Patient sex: F
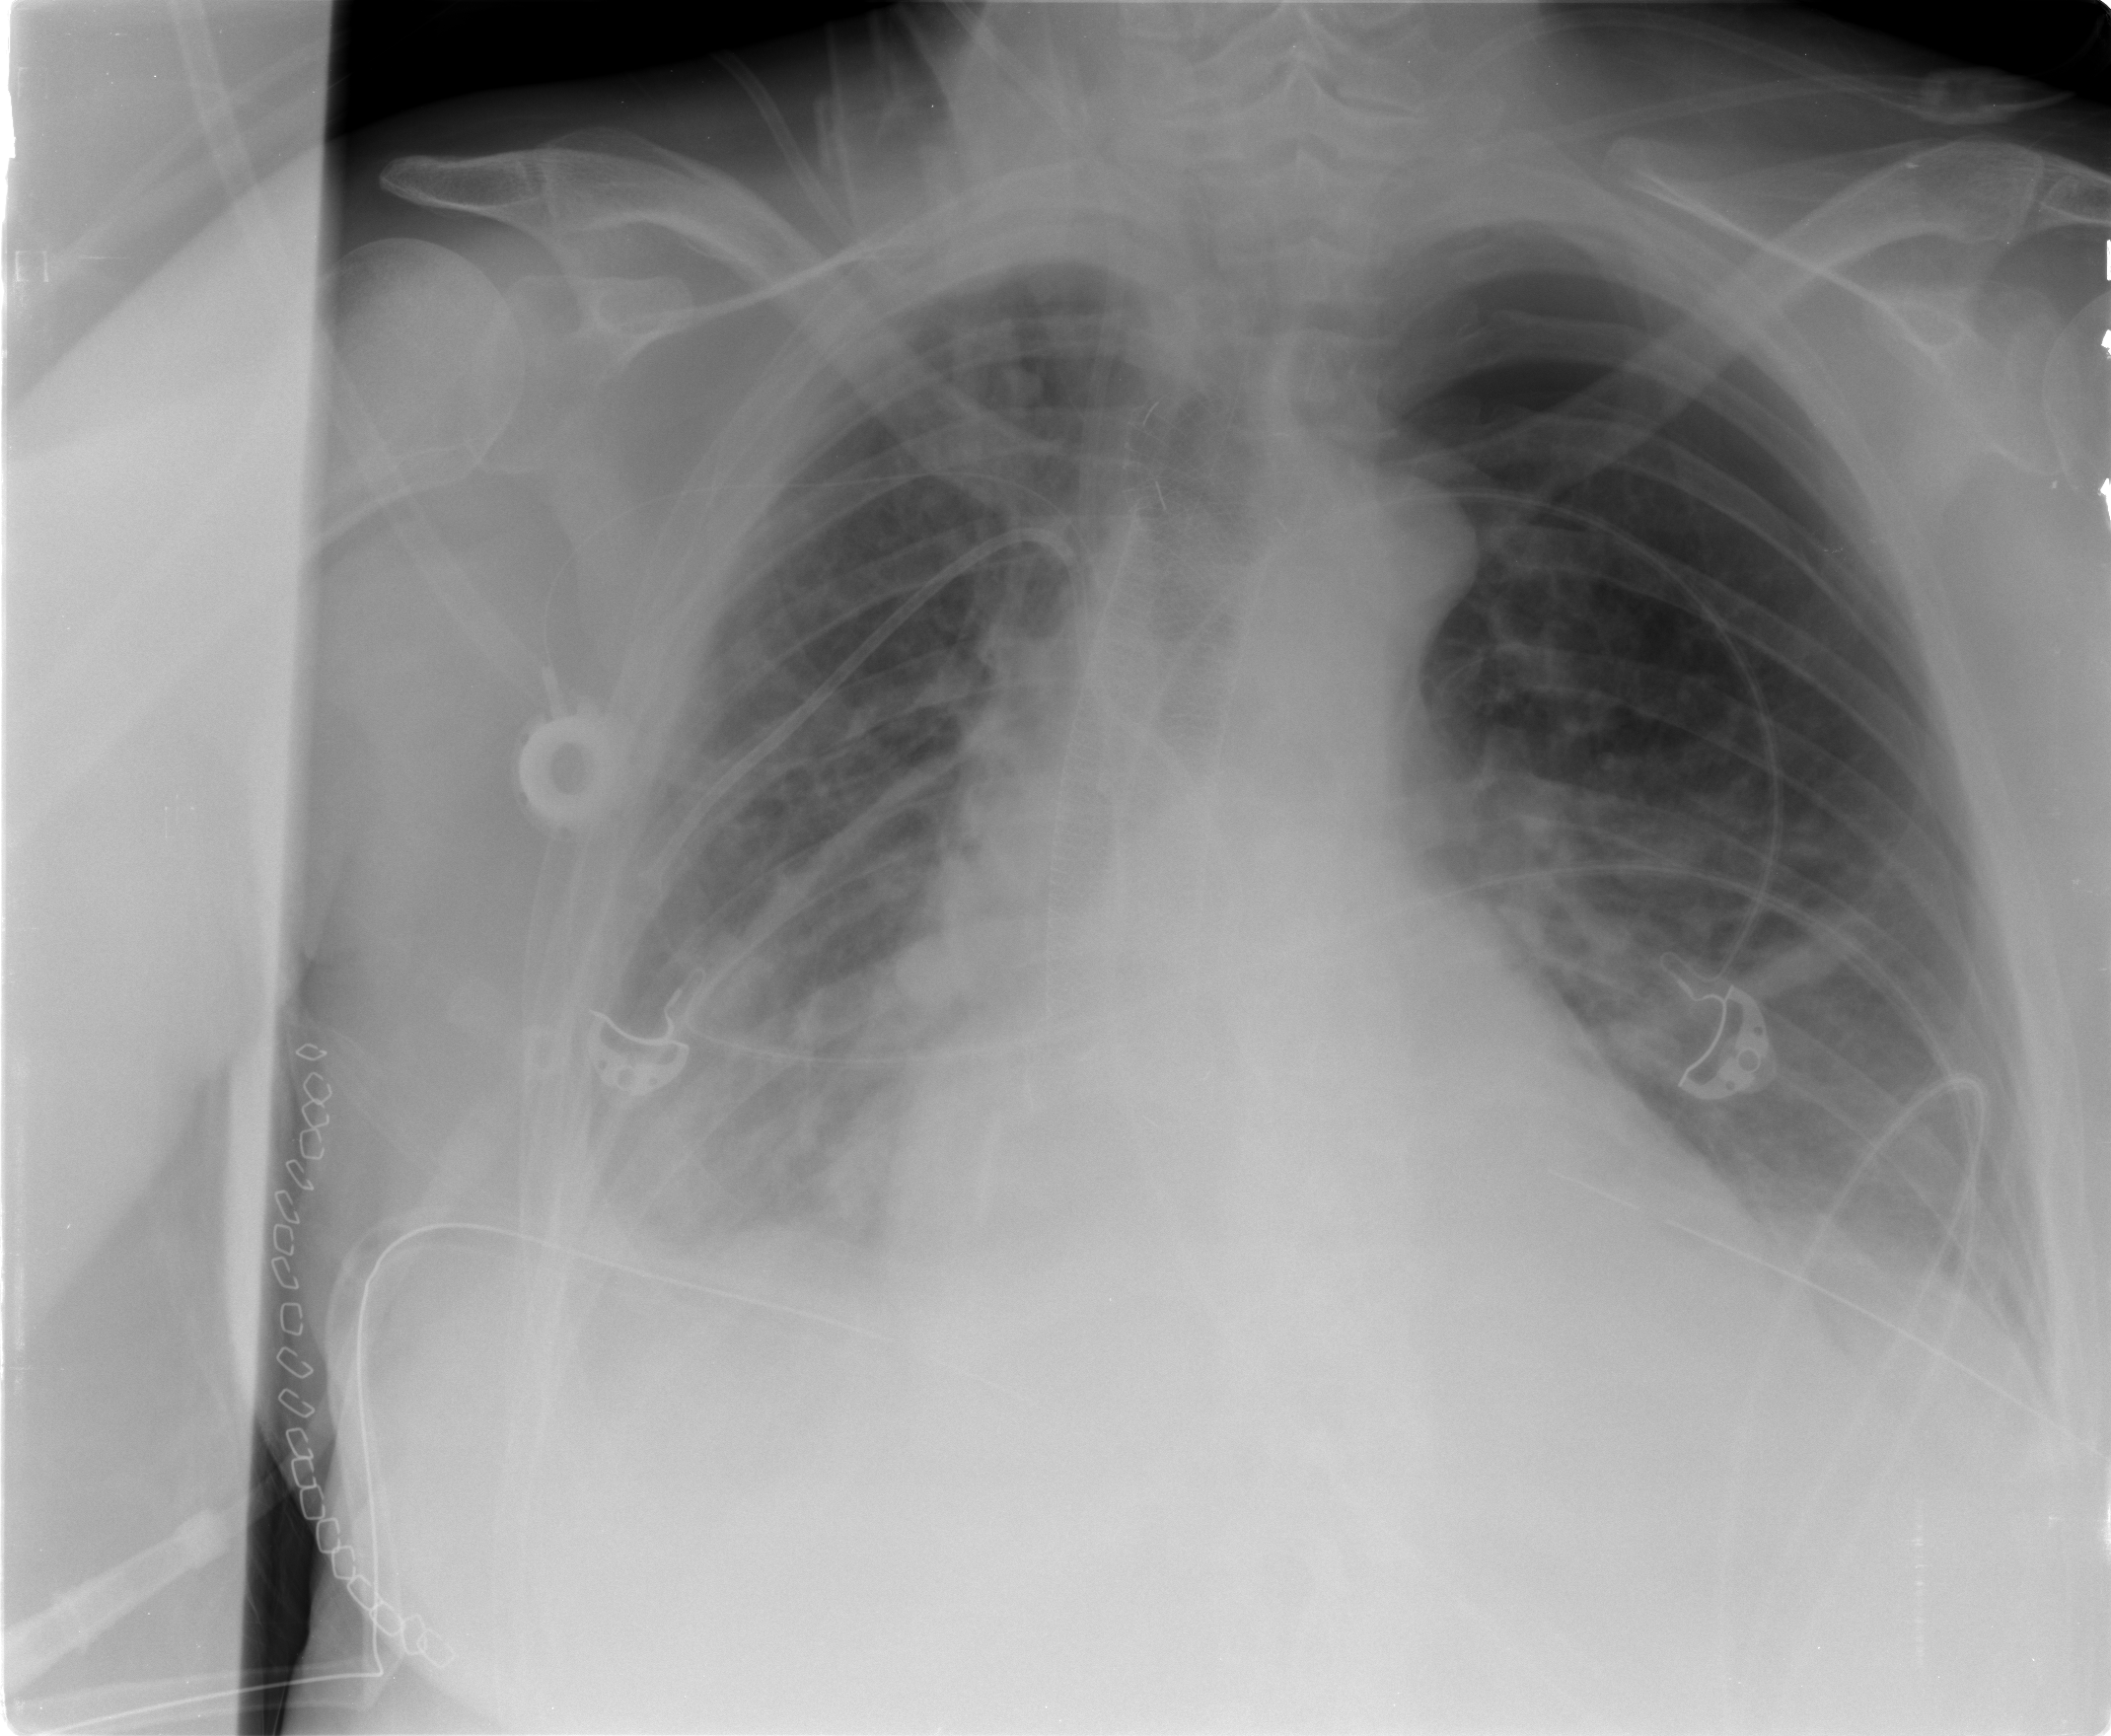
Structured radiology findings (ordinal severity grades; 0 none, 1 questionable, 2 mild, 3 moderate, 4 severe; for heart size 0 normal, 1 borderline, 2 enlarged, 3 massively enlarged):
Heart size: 2
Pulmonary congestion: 0
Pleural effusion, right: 2
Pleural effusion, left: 0
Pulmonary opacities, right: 0
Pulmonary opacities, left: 0
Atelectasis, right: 2
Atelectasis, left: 2